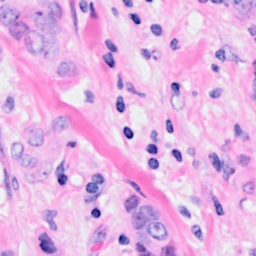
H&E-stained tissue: Breast